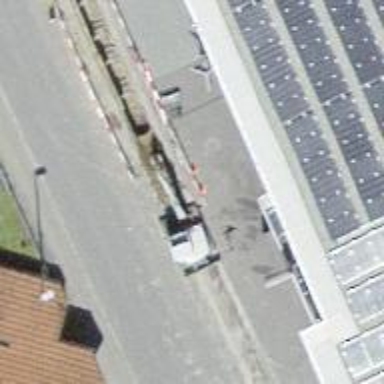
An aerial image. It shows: Fuel station.